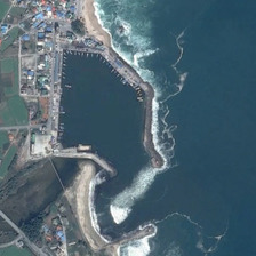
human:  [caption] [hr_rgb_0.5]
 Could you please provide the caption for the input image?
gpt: Trest protects the harbor while the blue sea rocks the coast.

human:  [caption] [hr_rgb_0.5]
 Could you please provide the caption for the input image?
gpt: The port is made up of the blue sea

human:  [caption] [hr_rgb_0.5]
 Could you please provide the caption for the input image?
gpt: The trestle protects the harbor, while the blue sea shakes the coast.

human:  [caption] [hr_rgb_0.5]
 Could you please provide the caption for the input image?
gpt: The reef protects the harbour while the blue sea shakes the coast.

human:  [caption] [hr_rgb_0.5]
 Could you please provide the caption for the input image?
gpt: The Charter protects the Port while the Blue Sea stirs the coast.